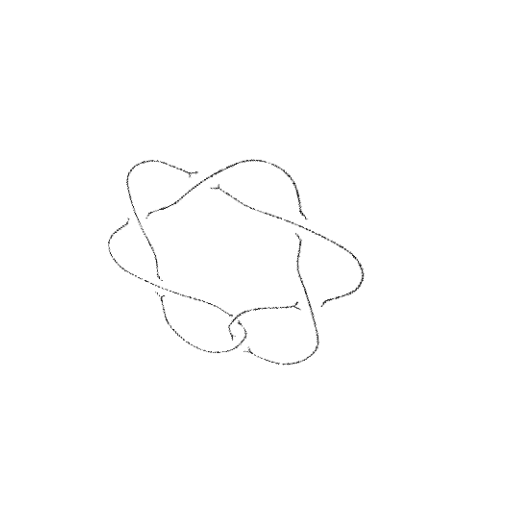
Crossing number: 7